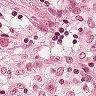
Metastatic tissue present: no